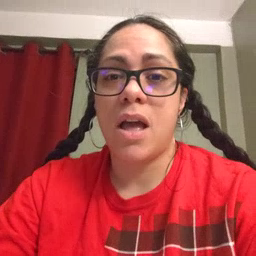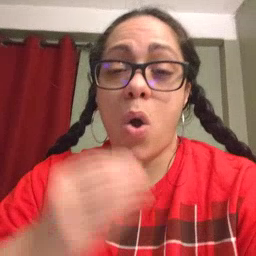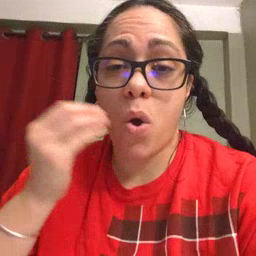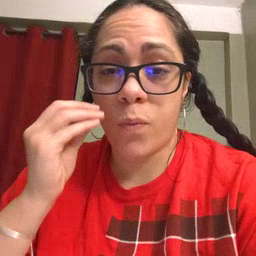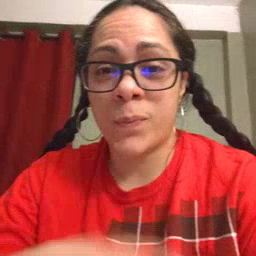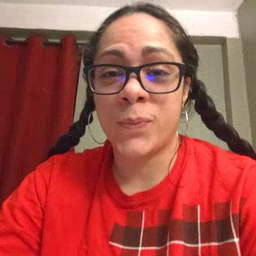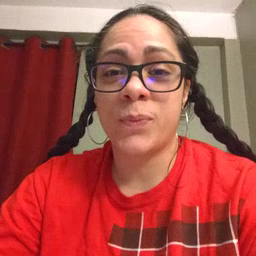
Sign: home